Question: Few users of my Flex 4.6 web application are complaining, that the mx.controls.PopUpButton at the right bottom corner of it sometimes opens a List it and is thus unusable (I can't reproduce that myself - probably an unlucky combination of their Flash player and/or font size setting?)
How could I ensure, that the popUp component (in my case it is a spark.components.List) always opens the PopUpButton?
I suspect, that I should create a skin based on mx.skins.halo.PopUpButtonSkin and assign it to my PopUpButton? And I probably should use the PopUpPosition.ABOVE constant together with the PopUpAnchor?
But I'm not sure how to put it together - can anybody please share some instructions?
I have prepared a screenshot and a simple Text.mxml:

'''
<?xml version="1.0" encoding="utf-8"?>
<s:Application
xmlns:fx="http://ns.adobe.com/mxml/2009"
xmlns:s="library://ns.adobe.com/flex/spark"
xmlns:mx="library://ns.adobe.com/flex/mx"
creationComplete="init()">
<fx:Script>
<![CDATA[
import mx.events.FlexEvent;
import mx.collections.ArrayCollection;
import spark.components.List;
[Bindable]
private var _data:ArrayCollection = new ArrayCollection();
[Bindable]
private var _list:List = new List();
public function init():void {
_data.addItem({label: "One"});
_data.addItem({label: "Tow"});
_data.addItem({label: "Three"});
_data.addItem({label: "Four"});
_data.addItem({label: "Five"});
_list.dataProvider = _data;
_list.setStyle('fontSize', 36);
}
]]>
</fx:Script>
<mx:PopUpButton right="10" bottom="10" fontSize="24" popUp="{_list}"/>
</s:Application>
'''
I've found a solution by Simon Bailey <URL> button is clicked.
Also I've looked at <URL> and wonder if maybe the height of the List is 0 while it is being checked there:
'''
private function displayPopUp(show:Boolean):void
{
......
// XXX I suspect the _popUp.height below is 0
// XXX for the users having the trouble
if (show)
{
if (point.y + _popUp.height > screen.bottom &&
point.y > (screen.top + height + _popUp.height))
{
// PopUp will go below the bottom of the stage
// and be clipped. Instead, have it grow up.
point.y -= (unscaledHeight + _popUp.height + 2*popUpGap);
initY = -_popUp.height;
}
'''
I still can't reproduce the bug myself, my users aren't very helpful (mostly older folks, playing <URL>, but couldn't find such a bug.
I wonder, if there is a way to short-circuit that method to enforce opening the popUp above the PopUpButton.
Or if I should put the _list into some container...
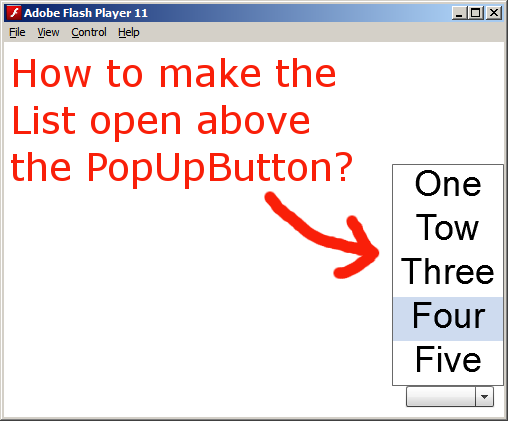
Answer: 'PopUpButton' doesn't use a 'PopUpAnchor'. It sets the position of the pop-up internally in the private function named 'displayPopUp()'.
Why not use the Spark 'DropDownList' instead? Isn't that what you've effectively created here?